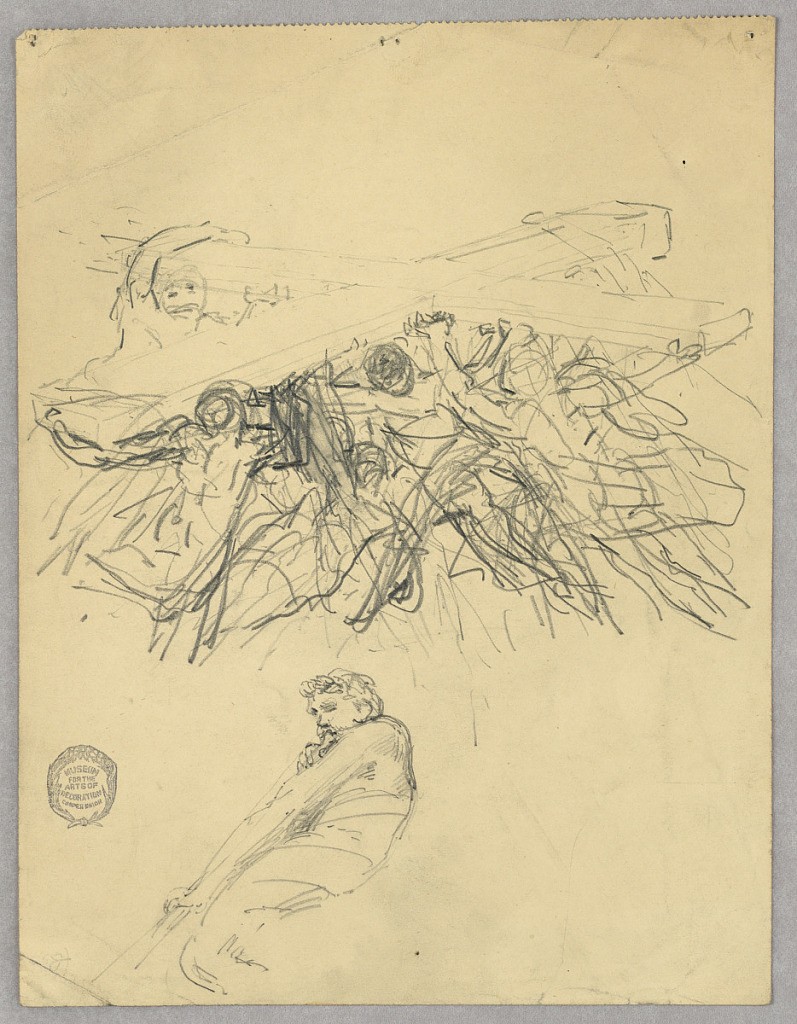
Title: Sketch of Figures Bearing a Cross
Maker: Francis Augustus Lathrop, American, 1849–1909
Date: ca. 1895
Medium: Graphite on paper
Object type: Drawing
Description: Sketch of figures bearing a cross. Below, man with laurel crown, blowing a horn; mouth of horn not pictured. Probably a study for a mural of the Ascension.